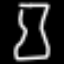
Label: hourglass